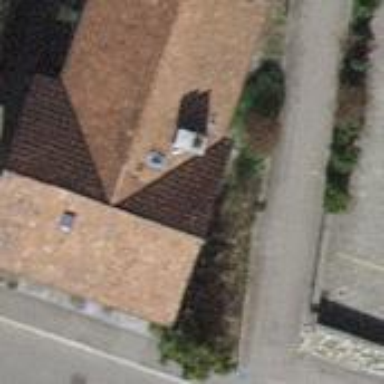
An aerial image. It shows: Detached building with gabled tile roof.